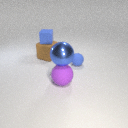
small blue rubber sphere to the right of large brown rubber cube